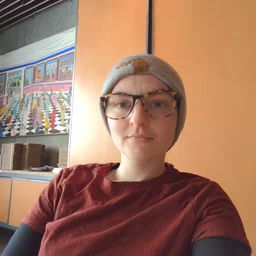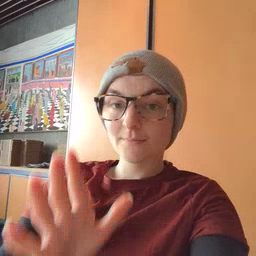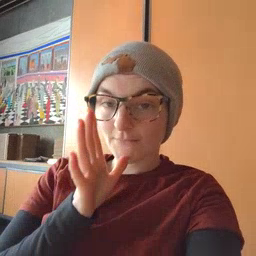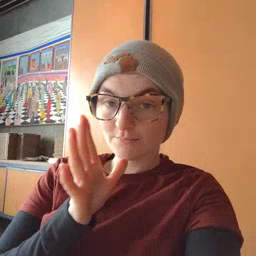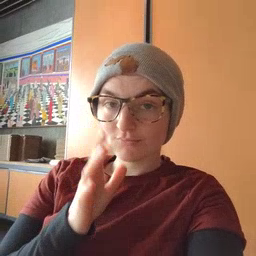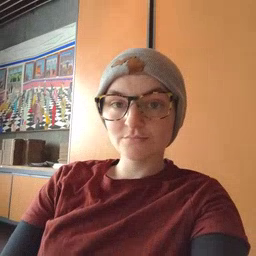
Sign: mom